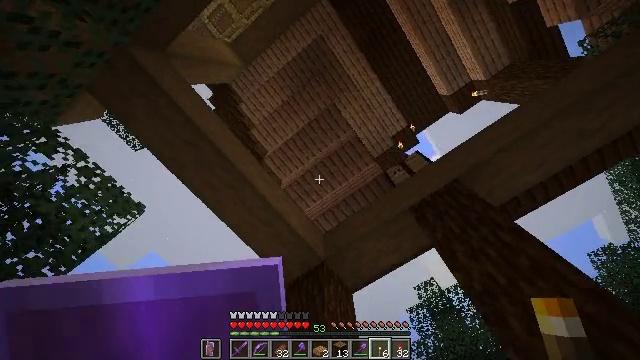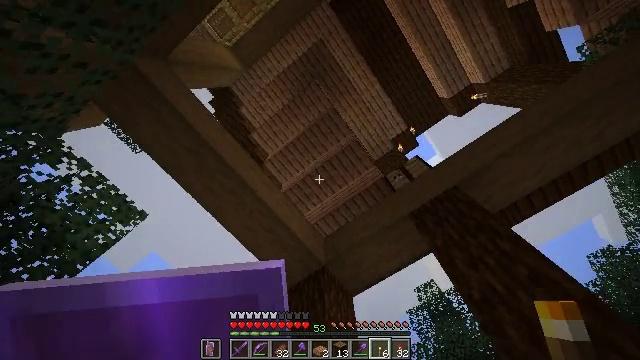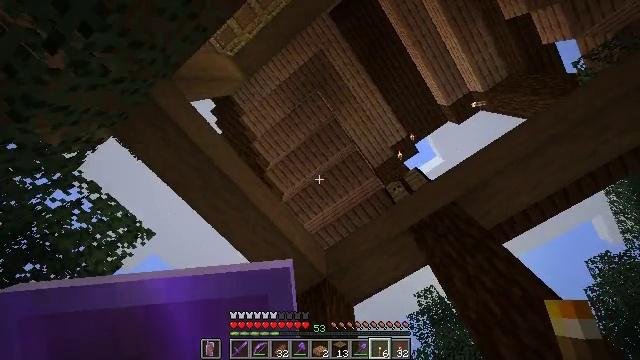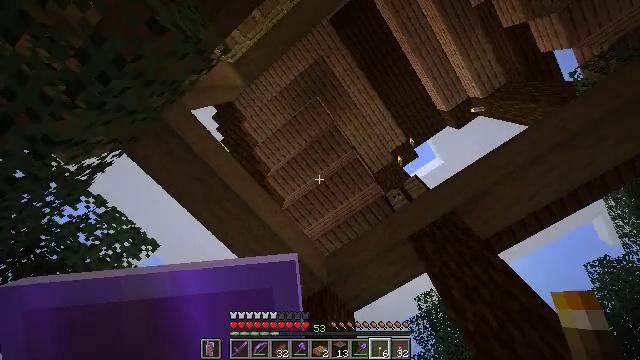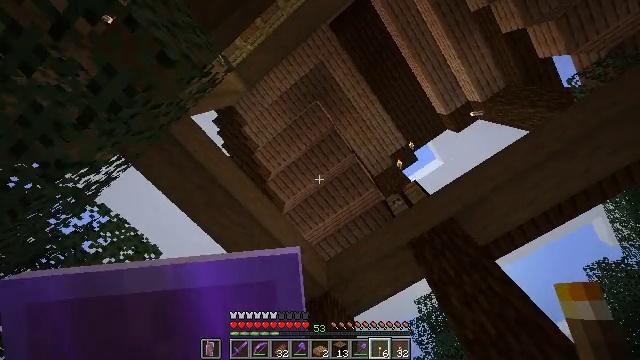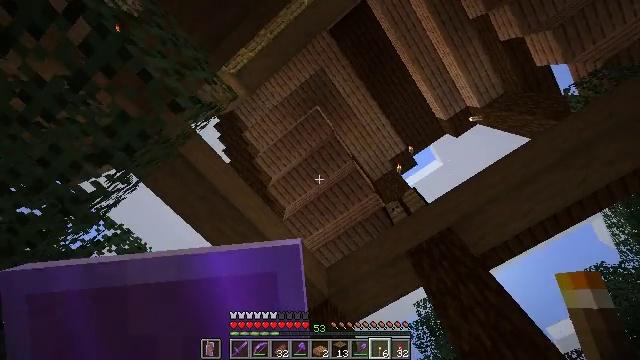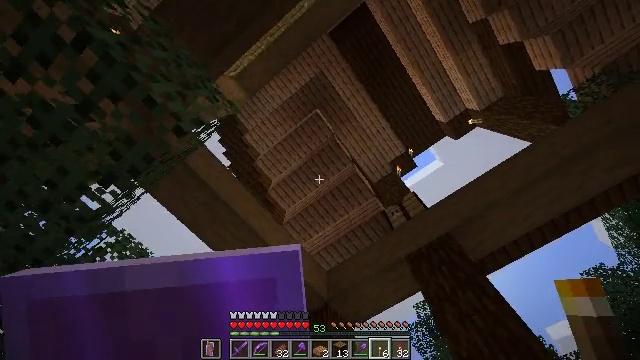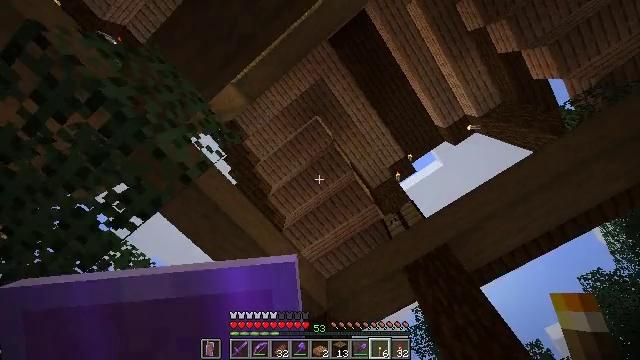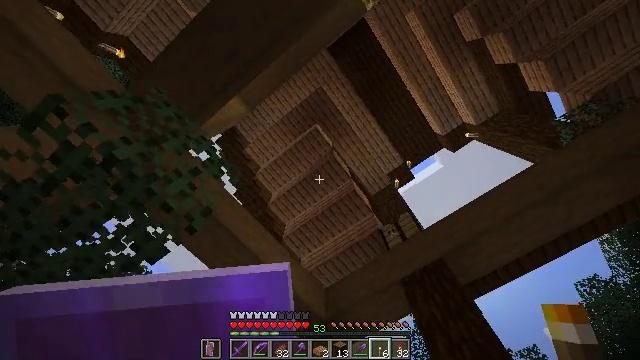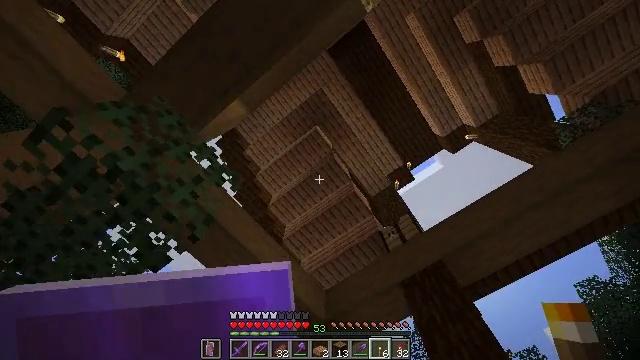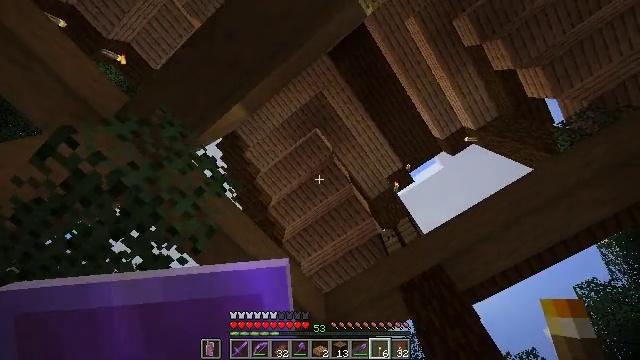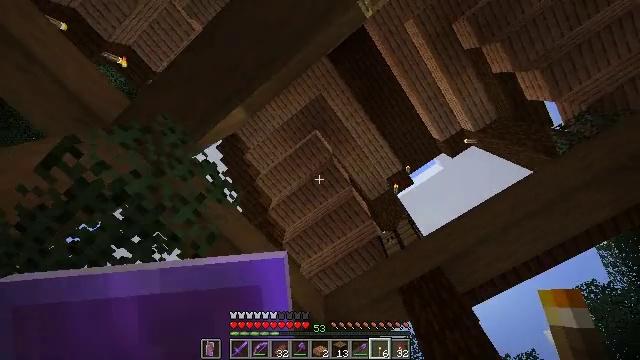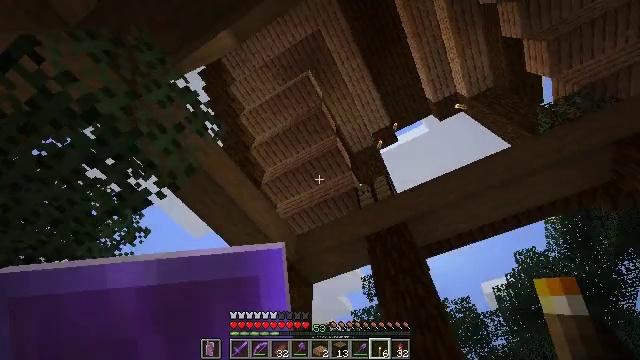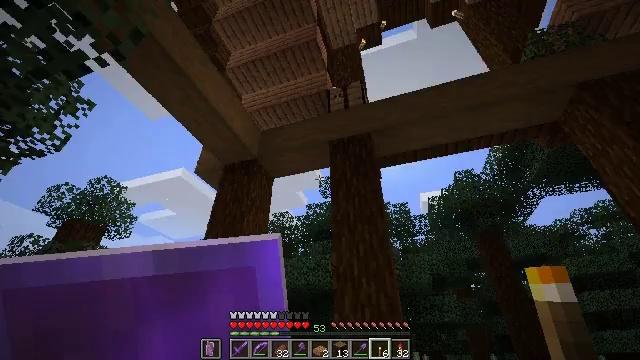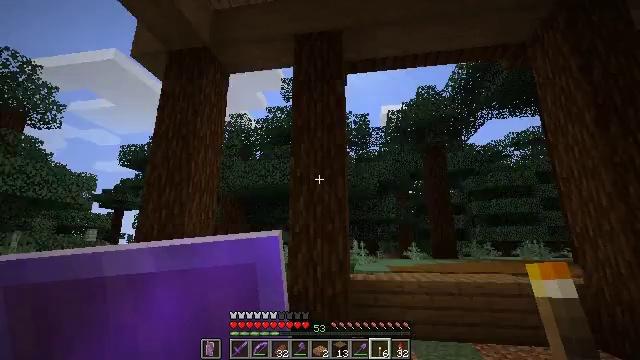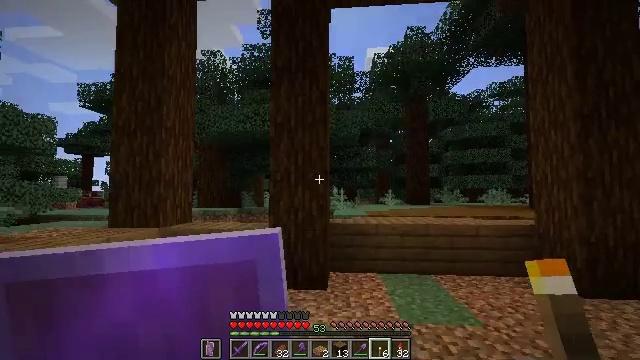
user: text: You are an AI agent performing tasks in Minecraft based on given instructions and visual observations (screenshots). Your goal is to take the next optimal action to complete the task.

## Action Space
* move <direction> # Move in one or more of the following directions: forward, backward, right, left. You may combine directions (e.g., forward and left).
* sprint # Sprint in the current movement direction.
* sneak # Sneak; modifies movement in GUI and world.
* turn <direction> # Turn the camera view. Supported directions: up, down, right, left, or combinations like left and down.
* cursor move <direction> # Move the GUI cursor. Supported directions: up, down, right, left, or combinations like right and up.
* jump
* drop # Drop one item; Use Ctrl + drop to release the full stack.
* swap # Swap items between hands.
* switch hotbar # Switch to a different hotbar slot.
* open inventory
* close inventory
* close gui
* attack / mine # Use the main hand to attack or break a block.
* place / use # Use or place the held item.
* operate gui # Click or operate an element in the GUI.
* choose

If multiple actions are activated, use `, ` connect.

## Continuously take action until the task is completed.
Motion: motion action
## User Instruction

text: Collect the podzol with your tools.
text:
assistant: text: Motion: move back
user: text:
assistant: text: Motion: move back
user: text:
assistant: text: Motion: move back
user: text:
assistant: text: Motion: move back
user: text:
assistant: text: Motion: move back
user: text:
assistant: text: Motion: move back
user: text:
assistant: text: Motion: move back
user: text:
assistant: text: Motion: move back
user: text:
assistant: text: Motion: no_op
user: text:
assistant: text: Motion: no_op
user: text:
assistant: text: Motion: no_op
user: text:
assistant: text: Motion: turn right and down
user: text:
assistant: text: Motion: turn right and down
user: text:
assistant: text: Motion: turn right and down
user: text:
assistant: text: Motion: turn right and down
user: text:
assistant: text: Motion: turn down
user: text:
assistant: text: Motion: no_op
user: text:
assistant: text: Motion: no_op
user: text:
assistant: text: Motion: no_op
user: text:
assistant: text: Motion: no_op
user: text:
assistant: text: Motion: no_op
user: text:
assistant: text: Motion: no_op
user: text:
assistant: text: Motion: no_op
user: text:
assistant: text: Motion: no_op
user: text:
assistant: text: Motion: turn down
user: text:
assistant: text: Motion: turn right and down
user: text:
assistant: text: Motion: turn right
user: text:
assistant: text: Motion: turn right
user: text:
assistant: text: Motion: no_op
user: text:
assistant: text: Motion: move forward